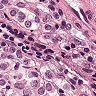
Metastatic tissue present: yes